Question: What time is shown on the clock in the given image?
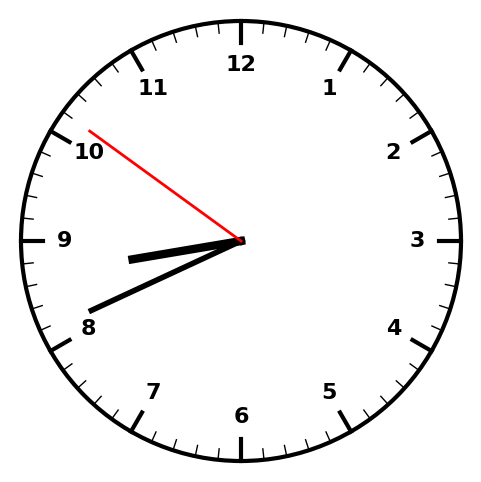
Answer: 08:40:51